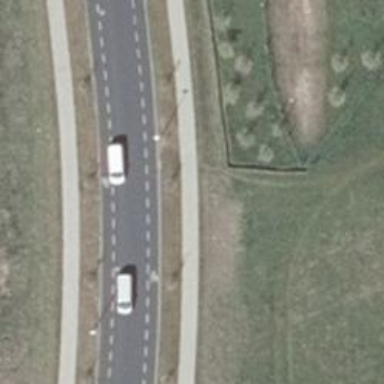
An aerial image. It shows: Secondary road with asphalt surface. There is separate cycle lane and sidewalks on both sides.